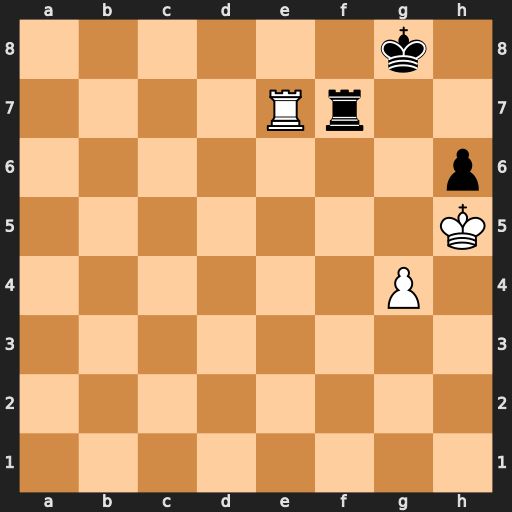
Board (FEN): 6k1/4Rr2/7p/7K/6P1/8/8/8
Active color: w
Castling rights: -
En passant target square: -
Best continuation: Rxf7 Kxf7 Kxh6